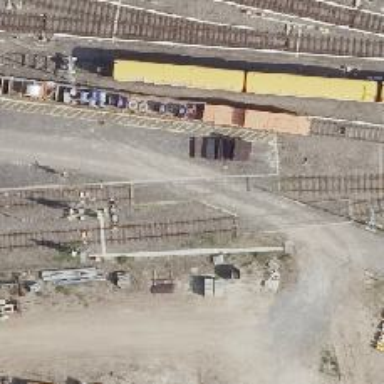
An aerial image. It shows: Level crossing along the railway.